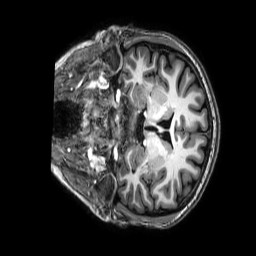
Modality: T1w
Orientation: coronal
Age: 22
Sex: female
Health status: healthy
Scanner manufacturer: philips
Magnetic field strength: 3 T
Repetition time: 0.009 s
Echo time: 0.003996 s